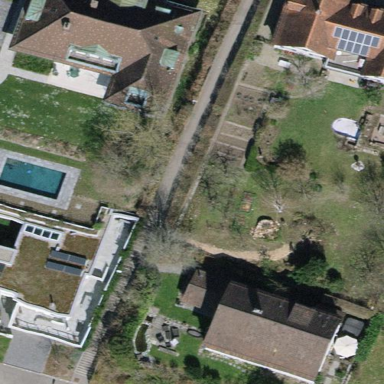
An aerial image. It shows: Detached building with flat roof.